Field crop: tomato
Growth stage: 1
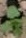
Species: solanum